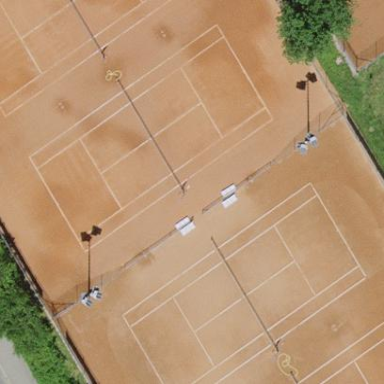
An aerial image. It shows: Tennis court with sandy surface located in pitch designated for leisure land.